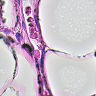
Metastatic tissue present: no